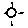
Label: sun